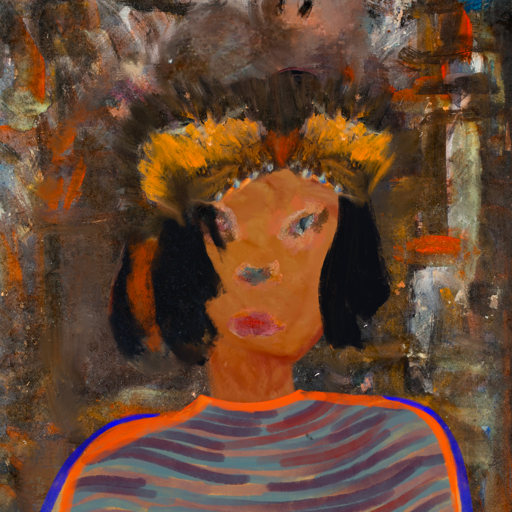
Background: GypsyQueen, Head And Neck Front: Pious_Lady, Face Front: Boggyland, Bust: Experience, Hair Front: Mosgoul, Head Accessory: Gypsy_Queen, Second Necklace: Blank, Necklace: Blank, Baby: Blank